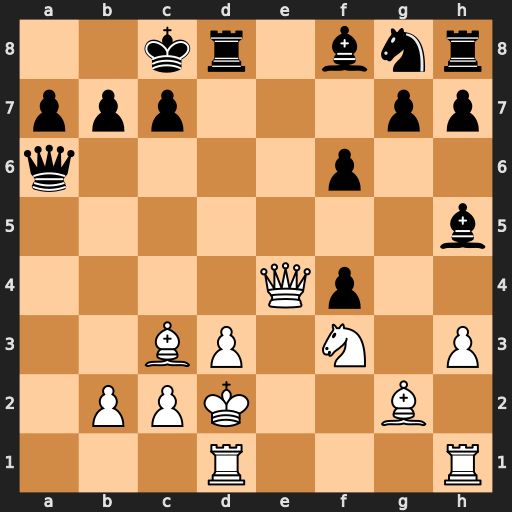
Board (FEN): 2kr1bnr/ppp3pp/q4p2/7b/4Qp2/2BP1N1P/1PPK2B1/3R3R
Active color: w
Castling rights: -
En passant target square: -
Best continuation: Qf5+ Kb8 Qxh5